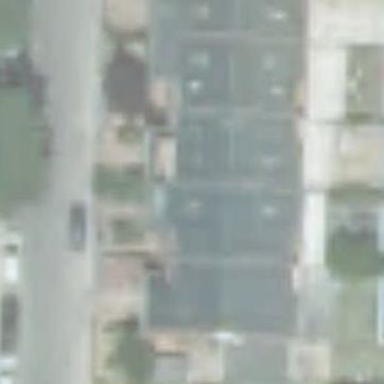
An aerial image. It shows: Terrace building.